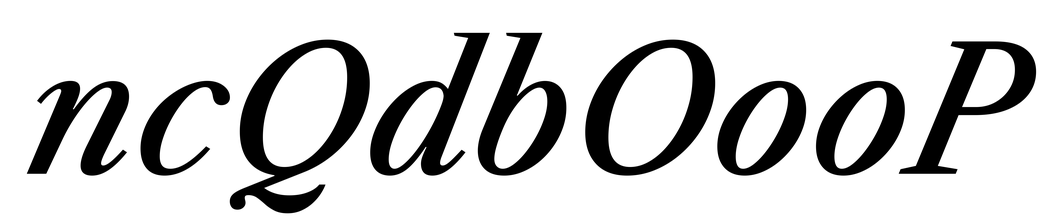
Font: LibreCaslonText-Italic_Medium_Italic